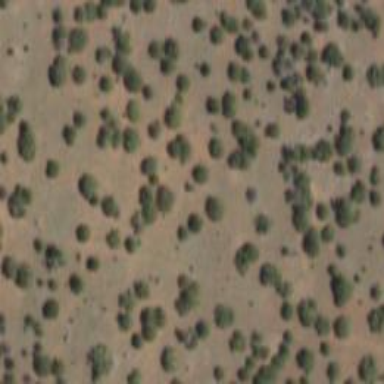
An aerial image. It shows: Patch of scrub vegetation.